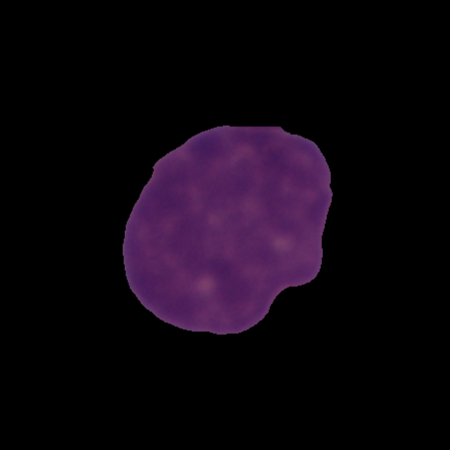
Label: cancer